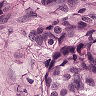
Metastatic tissue present: yes